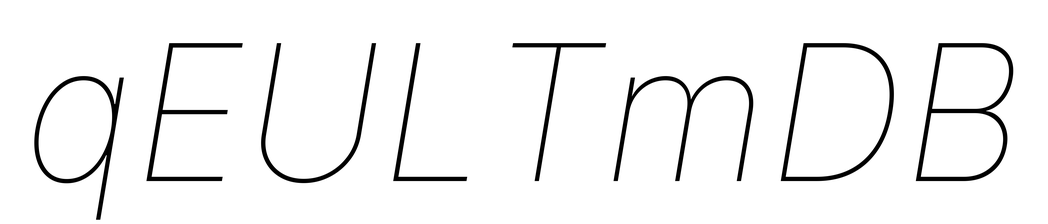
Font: Inter-Italic_Thin_Italic